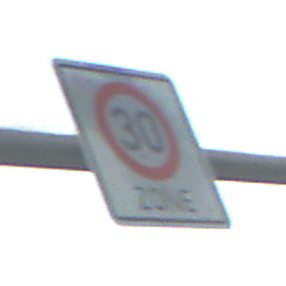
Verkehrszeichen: BeginnZone30
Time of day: MorningAfternoon
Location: Outdoor (Special)
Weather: Clear
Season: NotSpecified
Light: Natural